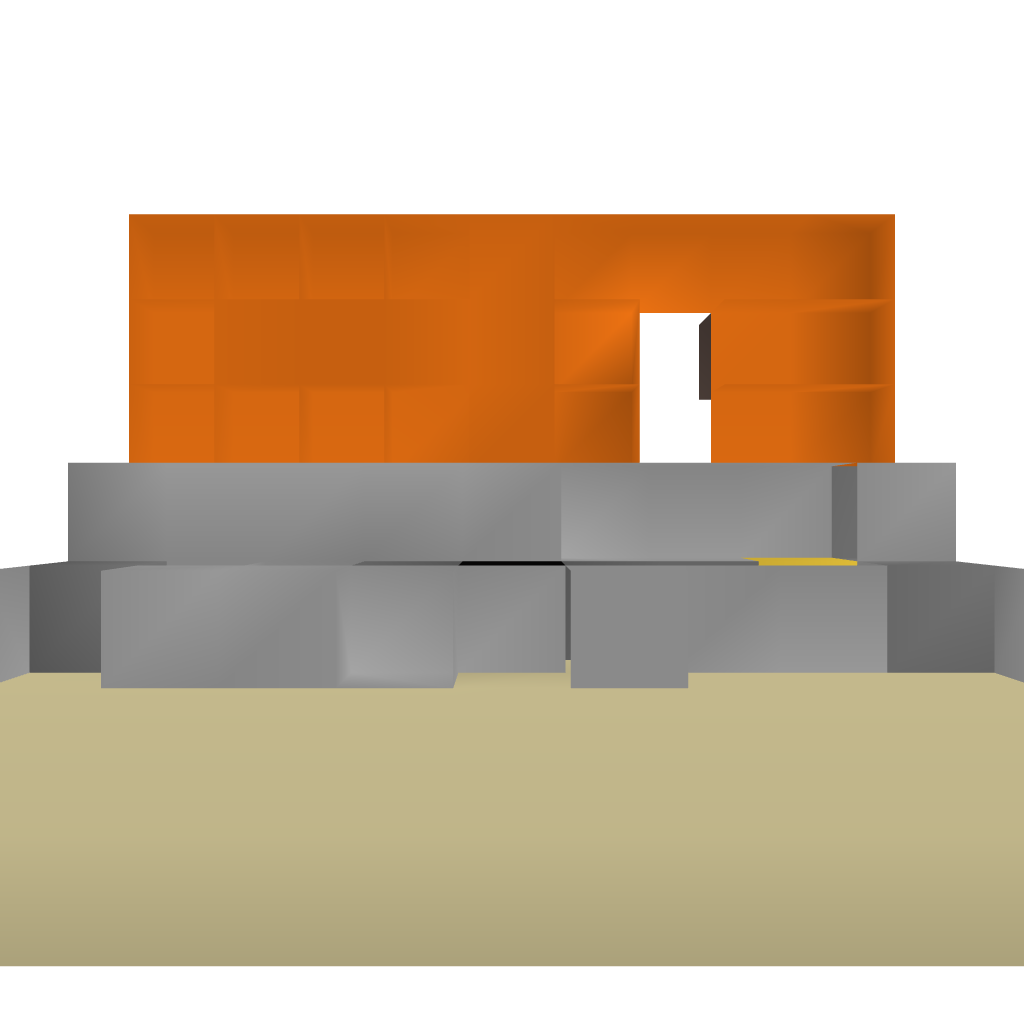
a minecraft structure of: Invisible Door Schematic